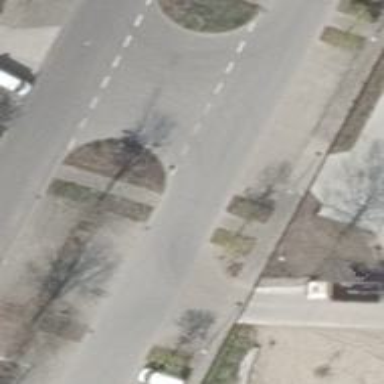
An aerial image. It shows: Sidewalk along the footway.